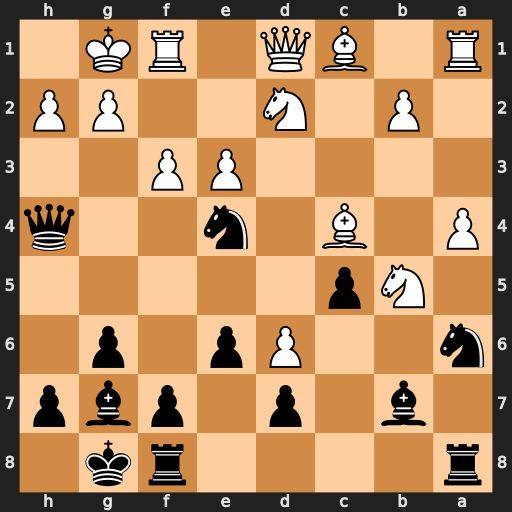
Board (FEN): r4rk1/1b1p1pbp/n2Pp1p1/1Np5/P1B1n2q/4PP2/1P1N2PP/R1BQ1RK1
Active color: b
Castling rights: -
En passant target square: -
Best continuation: Nxd2 Bxd2 Qxc4